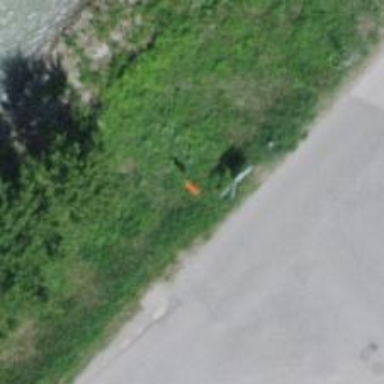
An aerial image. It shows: Pole supporting roof covering pipeline marker.